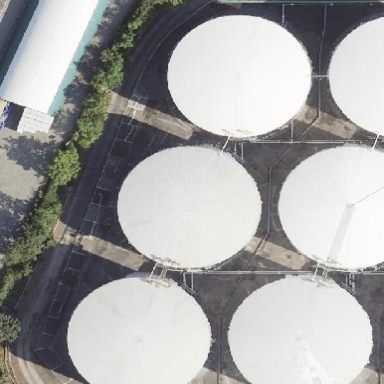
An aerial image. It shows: Storage tank which is man-made.